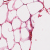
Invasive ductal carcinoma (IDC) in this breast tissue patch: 0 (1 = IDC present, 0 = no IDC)